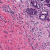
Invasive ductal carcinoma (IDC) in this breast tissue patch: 0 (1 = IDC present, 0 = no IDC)